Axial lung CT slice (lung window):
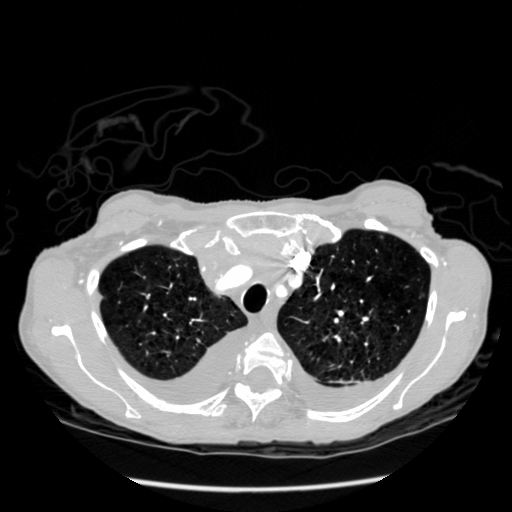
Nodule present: no